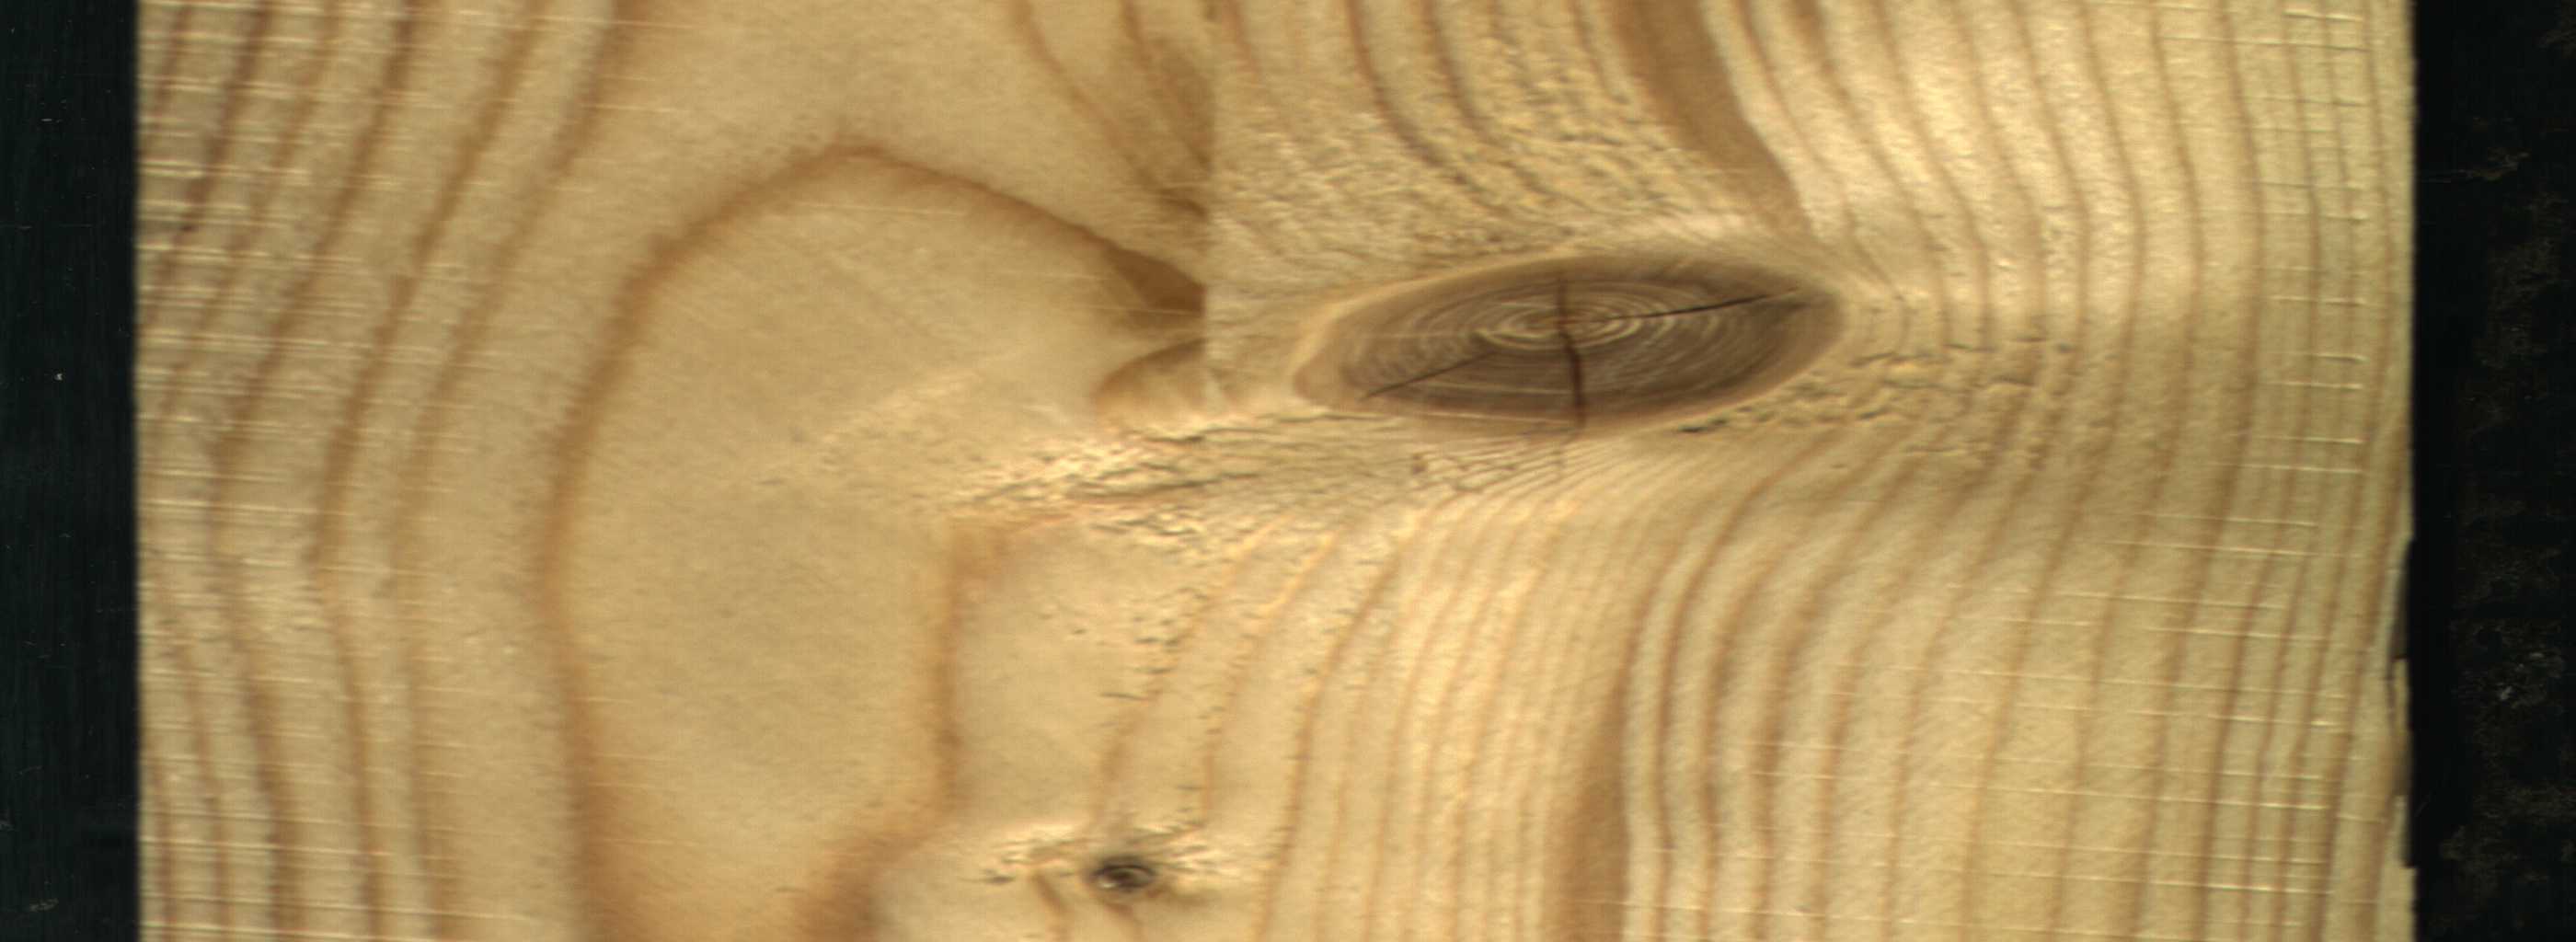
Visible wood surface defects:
Quartzity
knot_with_crack
Live_Knot